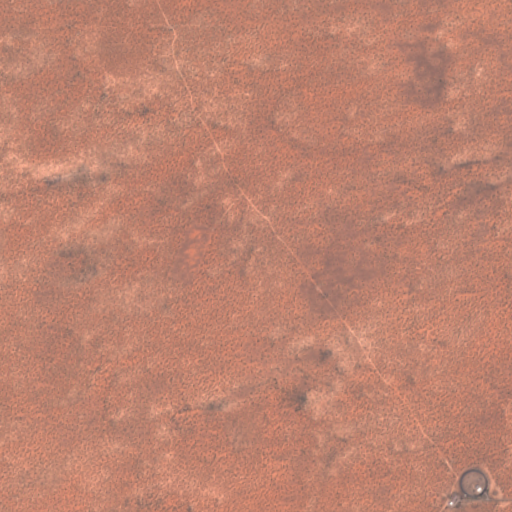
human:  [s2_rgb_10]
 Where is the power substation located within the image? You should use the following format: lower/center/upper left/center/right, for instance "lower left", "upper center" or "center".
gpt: The power substation is located in the lower right of the image.
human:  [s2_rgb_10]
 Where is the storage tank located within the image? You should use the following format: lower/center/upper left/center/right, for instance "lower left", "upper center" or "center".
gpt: The storage tank is located in the lower right of the image.
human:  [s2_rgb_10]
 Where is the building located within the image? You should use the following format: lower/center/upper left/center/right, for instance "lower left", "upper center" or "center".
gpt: The building is located in the lower right of the image.
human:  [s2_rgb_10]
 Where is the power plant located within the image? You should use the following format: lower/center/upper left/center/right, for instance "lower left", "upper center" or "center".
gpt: There is no power plant in the image.